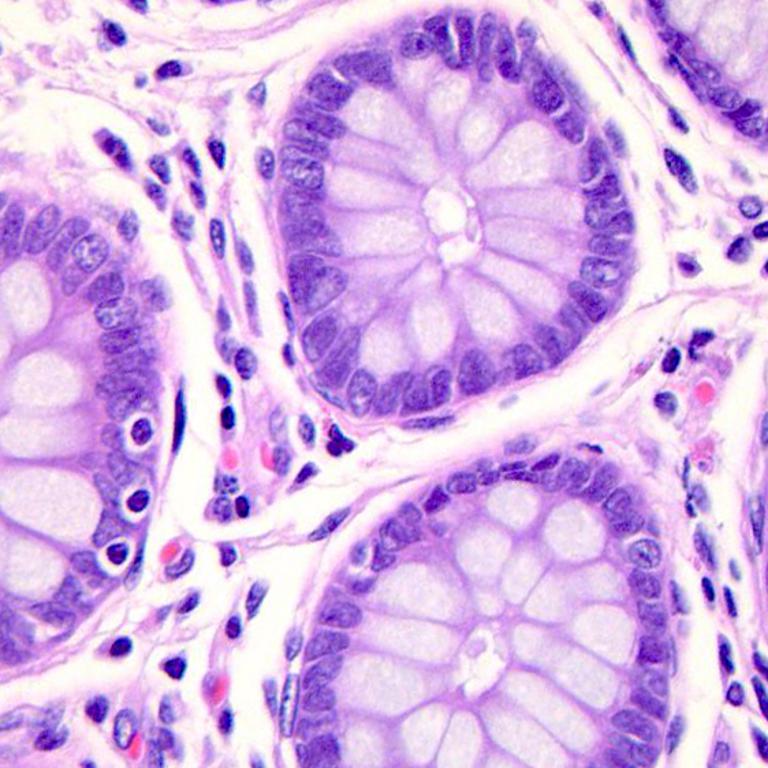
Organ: colon
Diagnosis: benign